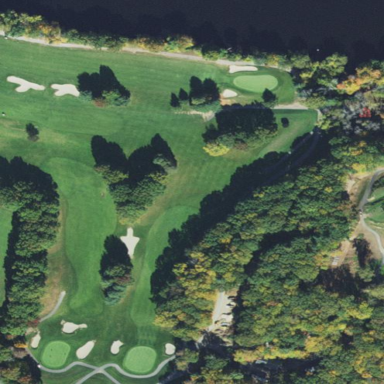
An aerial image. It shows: Grassy area designated as golf fairway.